Question: I am developing a site with a BX Slider carousel showing two images at a time. I also have the colorbox plugin to show additional content after a thumbnail is clicked.
I'm having an issue whereby after clicking a thumbnail to bring up the modal window, if you click 'next' and navigate to additional content in the modal window that's related to a thumbnail that isn't currently in the BX Viewport then when you close the modal window the related thumbnail appears centered in the BX viewport with half of each adjacent thumbnail visible too.
The thumbnails don't reset to their original positions either after this has occurred so scrolling them looks awful.

Has anyone got any idea why this may happen and if there's a fix?
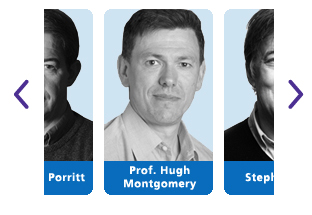
Answer: To resolve this problem, in jquery.colorbox.js(jquery.colorbox.min.js) or in page $(document).ready function change init options to:
returnFocus: false
trapFocus: false